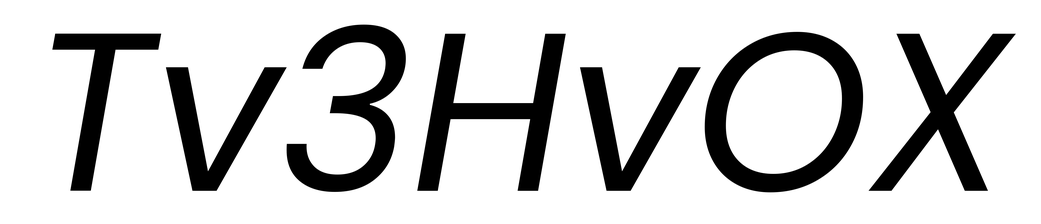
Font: Poppins-Italic